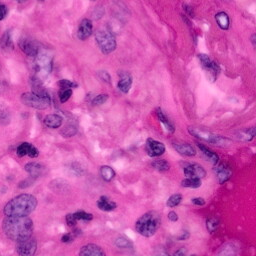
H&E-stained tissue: Pancreatic